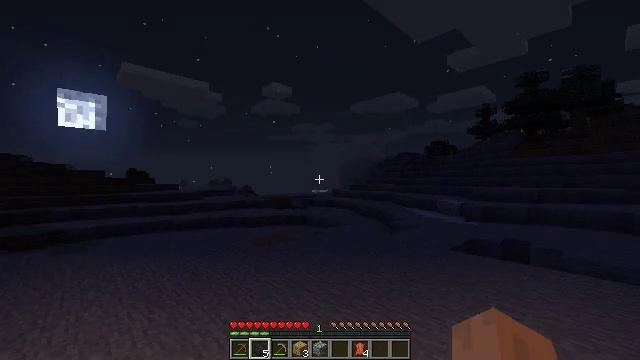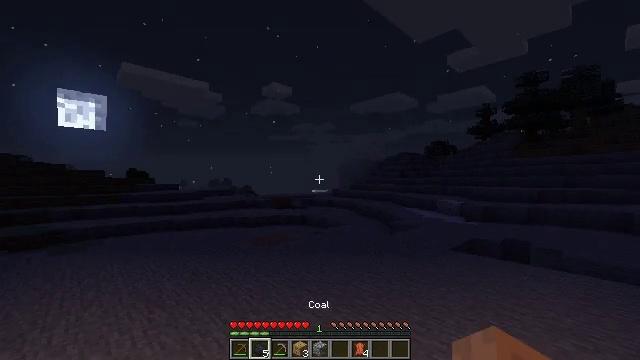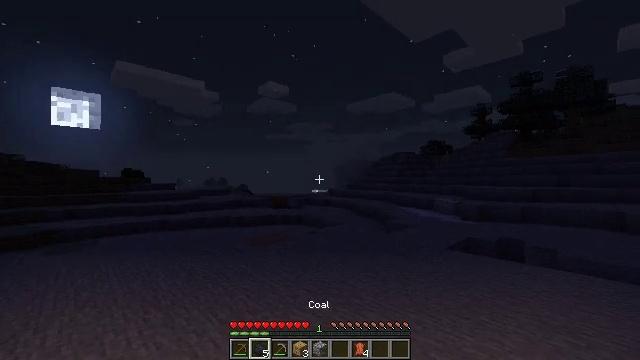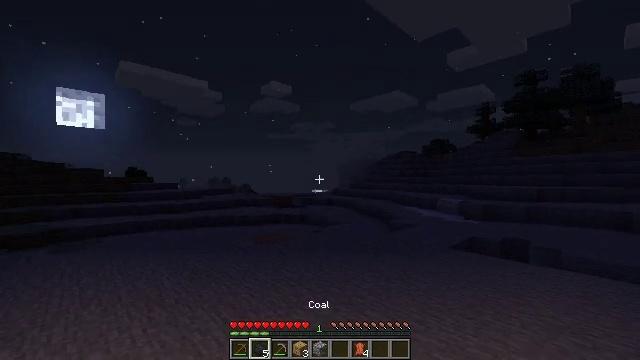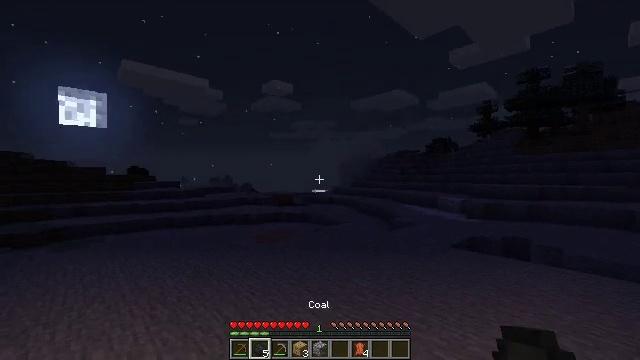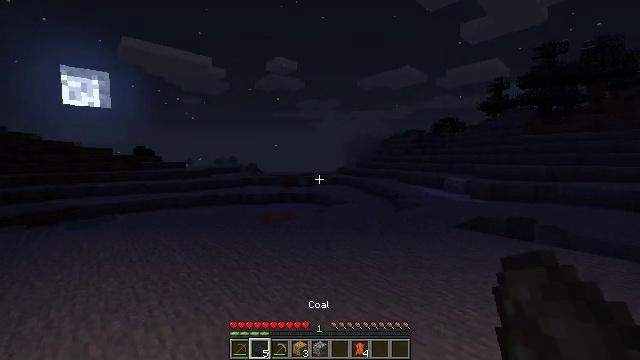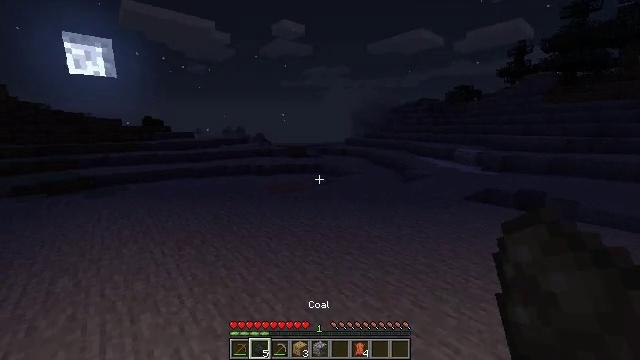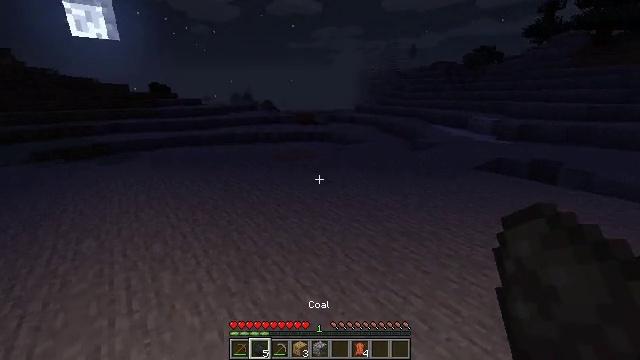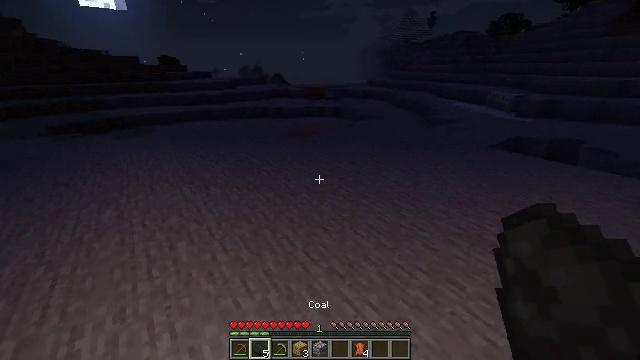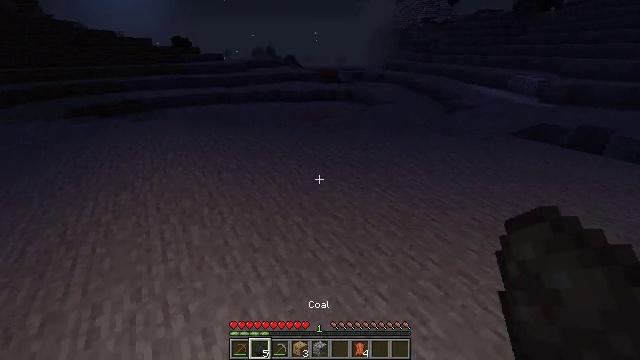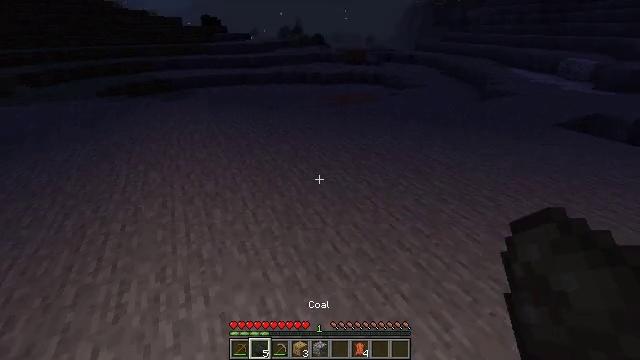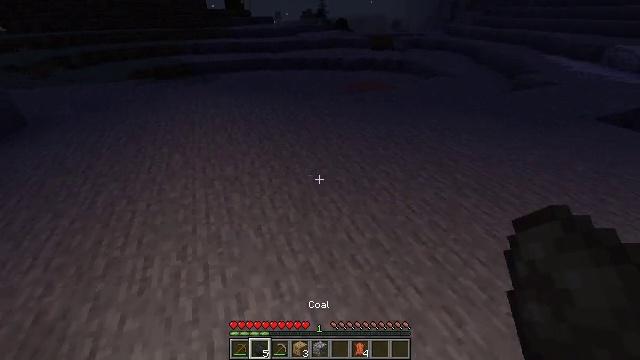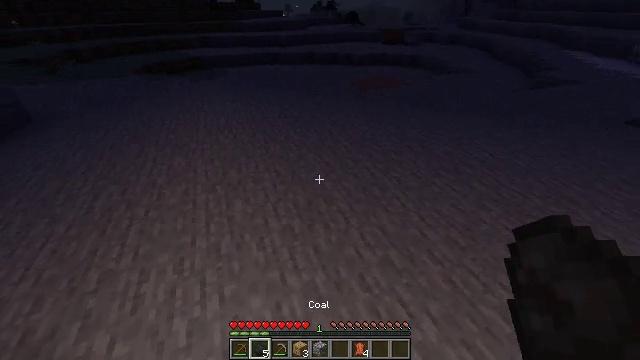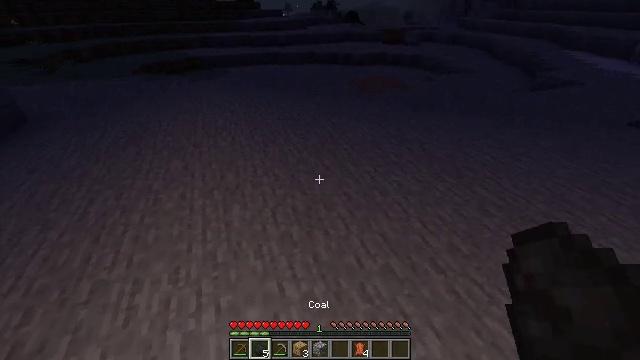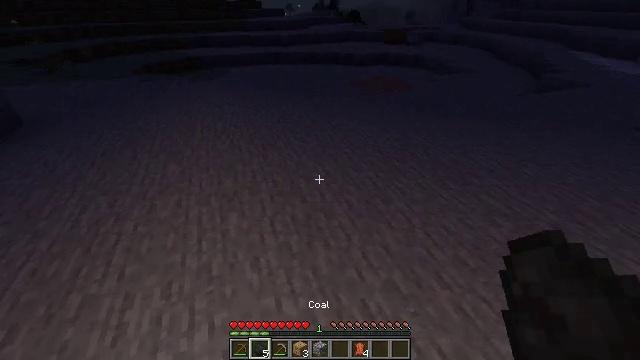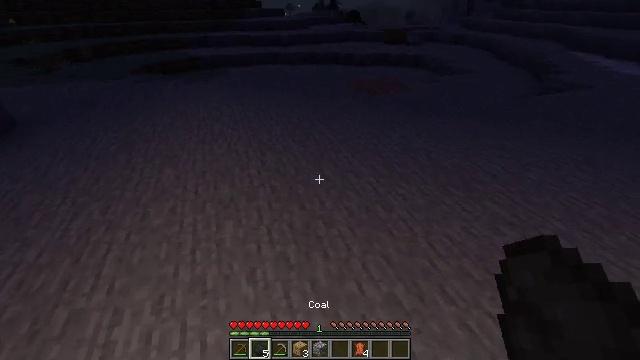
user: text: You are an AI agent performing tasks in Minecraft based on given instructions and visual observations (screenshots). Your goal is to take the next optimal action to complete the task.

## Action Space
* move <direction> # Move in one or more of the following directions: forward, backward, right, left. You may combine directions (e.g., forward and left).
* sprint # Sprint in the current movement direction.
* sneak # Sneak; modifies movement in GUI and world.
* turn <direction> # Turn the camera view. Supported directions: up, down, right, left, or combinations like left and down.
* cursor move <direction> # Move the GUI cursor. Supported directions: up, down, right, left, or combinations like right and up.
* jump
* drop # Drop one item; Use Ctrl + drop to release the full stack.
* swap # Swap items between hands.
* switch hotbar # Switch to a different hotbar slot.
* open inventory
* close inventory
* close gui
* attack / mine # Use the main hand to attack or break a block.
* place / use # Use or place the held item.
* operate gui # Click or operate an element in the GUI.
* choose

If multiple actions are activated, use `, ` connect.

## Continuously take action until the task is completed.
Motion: motion action
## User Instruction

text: Mine the coal ore underground.
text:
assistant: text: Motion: switch to hotbar 2
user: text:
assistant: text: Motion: switch to hotbar 2
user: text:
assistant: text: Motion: switch to hotbar 2
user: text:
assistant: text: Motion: no_op
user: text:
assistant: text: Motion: turn left and down
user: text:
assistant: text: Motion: turn left and down
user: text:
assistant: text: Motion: turn left and down
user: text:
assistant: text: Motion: turn left and down
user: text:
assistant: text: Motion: move forward, turn left and down
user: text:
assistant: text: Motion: move forward, turn left and down
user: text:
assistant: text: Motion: move forward, turn left and down
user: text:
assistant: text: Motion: move forward, turn left
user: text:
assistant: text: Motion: move forward
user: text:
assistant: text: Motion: move forward
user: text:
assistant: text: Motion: move forward
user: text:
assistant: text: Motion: move forward
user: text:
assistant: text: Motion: move forward, turn right and up
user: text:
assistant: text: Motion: move forward
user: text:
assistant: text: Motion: move forward, turn right
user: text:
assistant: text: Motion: move forward
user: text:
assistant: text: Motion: move forward, turn right
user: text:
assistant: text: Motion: move forward
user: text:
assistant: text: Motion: move forward
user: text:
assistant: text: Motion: move forward
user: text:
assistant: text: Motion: move forward, sprint
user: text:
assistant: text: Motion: move forward, sprint
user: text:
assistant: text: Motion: move forward, sprint, turn right
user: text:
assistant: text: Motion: move forward, sprint, turn right
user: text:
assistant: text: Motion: move forward, sprint, turn right
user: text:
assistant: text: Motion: move forward, sprint, turn right